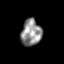
Tissue: skin
Cell type: Endothelial cells
Senescence score: 0.2762
Nuclear area (px): 532
Mean DAPI intensity: 143.177